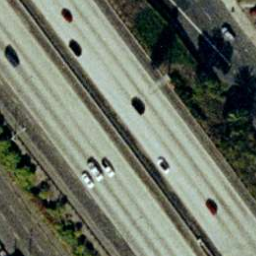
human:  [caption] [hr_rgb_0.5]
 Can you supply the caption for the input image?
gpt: Some cars are on the freeways .

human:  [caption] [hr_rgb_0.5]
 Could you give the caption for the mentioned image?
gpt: There are two straight freeways closed to each other with some cars on the roads .

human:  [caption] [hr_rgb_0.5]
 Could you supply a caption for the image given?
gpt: There are two straight freeways closed to each other .

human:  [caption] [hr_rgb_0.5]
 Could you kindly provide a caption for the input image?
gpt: Two straight freeways closed to each other with some cars on the roads .

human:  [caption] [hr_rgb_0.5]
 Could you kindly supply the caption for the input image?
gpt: There are some cars are on the freeways .